Question: I have MyActivity with WebView element. When I "long press" on web view the ActionBar pops up. If I try to access the action bar like
'''
getActionBar()
'''
somewhere inside my activity I get null. It seems the web view is using some kind of menu popup.
QUESTIONS:
1. How can I access that action bar?
2. How to set the action bar not to move the activity down when it is displayed (so ActionBar to be on top of it > position:absolute)?

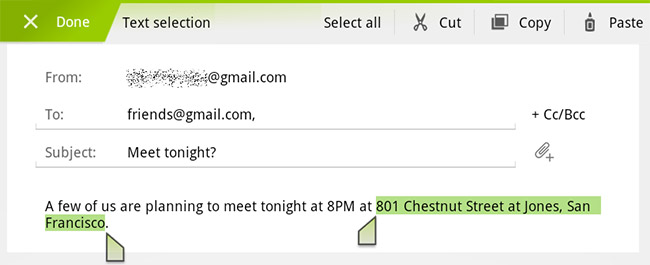
Answer: This is called an <URL>. You can make it overlay your Activity by setting 'android:windowActionModeOverlay="true"' in your theme, like setting 'android:windowActionBarOverlay' to have the 'ActionBar' overlay content.
There is an ActionMode hook in Activity which you can maybe use: 'onActionModeStarted()'.